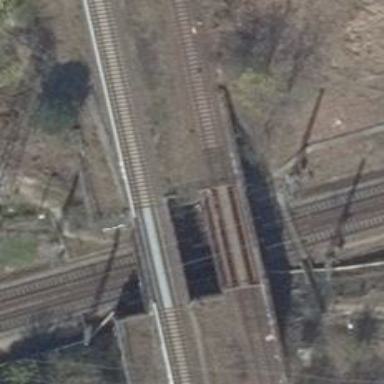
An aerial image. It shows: Bridge with electrified contact line.